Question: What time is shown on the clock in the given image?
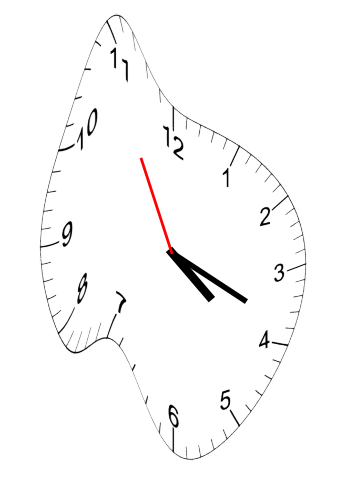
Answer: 04:18:55